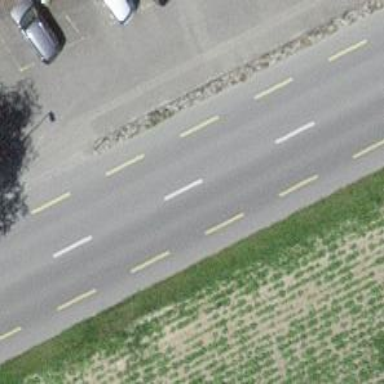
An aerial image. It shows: Secondary road with asphalt surface and designated cycle lane.